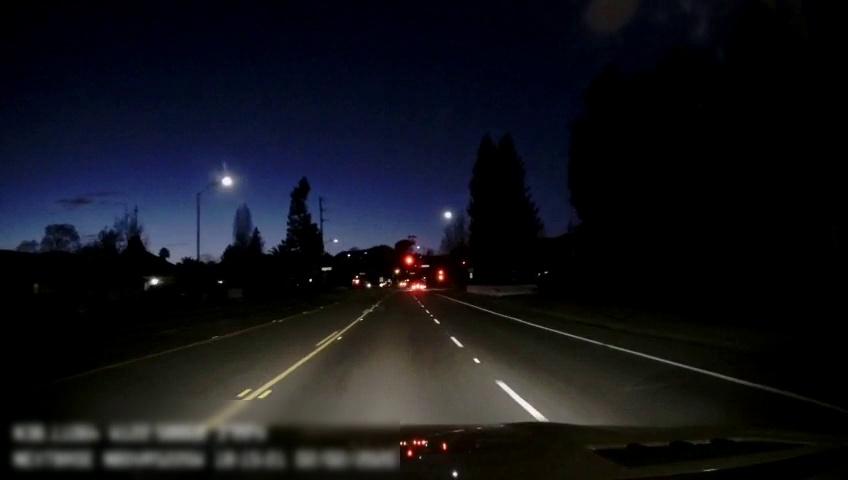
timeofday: Night
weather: Other
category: Drivable Space
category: Drivable Space
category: Vehicles | Car
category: Lanes | Alternate Lane
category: Lanes | Current Lane
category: Lanes | Current Lane
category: Lanes | Opposite Lane
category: Lanes | Opposite Lane